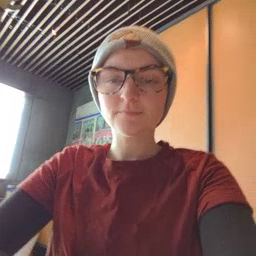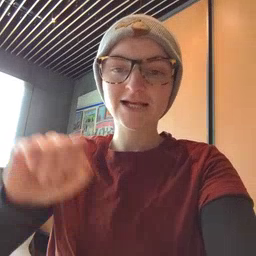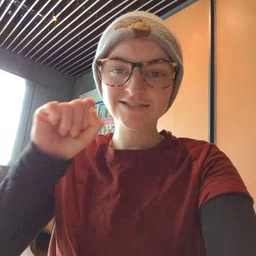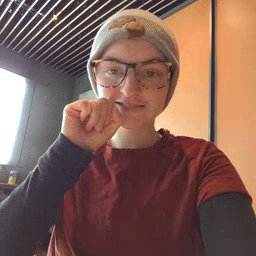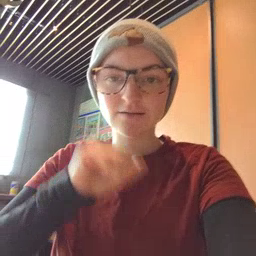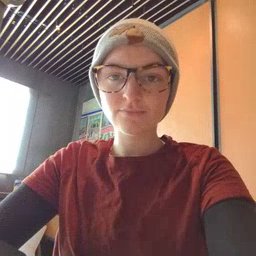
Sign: carrot